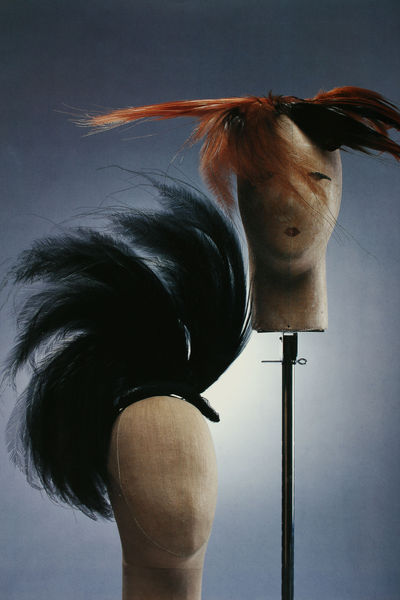
Titel: Hüte
Standort: Kyoto (Japan)
Institution: Kyoto Costume Institute
Schlagwörter: blau, kopf, schatten, weiß, braun, frisur, frisuren, haar, hut, hüte, köpfe, lampe, licht, mund, schaufenster, schwarz, rot, mode, augen, federn, gesicht, präsentation, wind, haare, perücke, modell, zwei, stab, glanz, foto, fotografie, photographie, halterung, modistin, puppe, photo, ständer, halter, stange, perücken, kopfschmuck, perrücke, perrücken, punk, friseur, feldern, frisiseur, modofoto